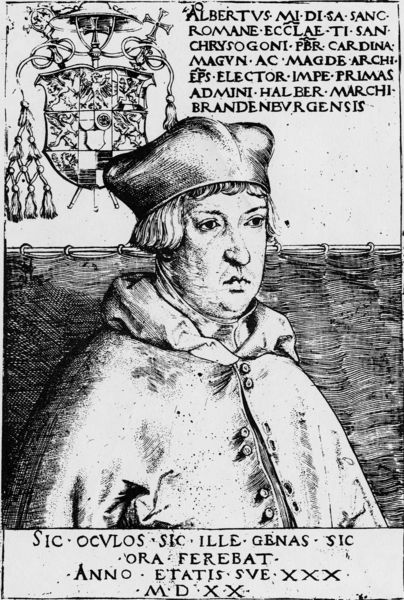
Titel: Bildnis von Kardinal Albrecht von Brandenburg, Erzbischof von Mainz
Künstler: Lucas d.Ä. Cranach
Institution: (Seriendruck)
Schlagwörter: kopf, mann, umhang, weiß, grau, haar, hintergrund, hut, mund, nase, schwarz, zeichnung, blick, tuch, haube, alt, jacke, jung, kappe, mütze, wand, augen, gesicht, kragen, portrait, porträt, vorhang, geistlicher, gewand, haare, kutte, mantel, kaufmann, brustbild, knopf, lippen, potrait, renaissance, kopfbedeckung, holzschnitt, schrift, papier, stab, grafik, graphik, bischof, papst, inschrift, streng, ziffern, kordel, knöpfe, schild, schmutz, buch, kloster, kreuz, religion, druck, druckgraphik, schwarz weiss, radierung, stich, dreiviertel, portait, illustration, text, beschriftung, selbstbildnis, kardinal, tinte, litographie, rom, wappen, halbprofil, mittelalter, wams, klerus, priester, mönch, luther, vatikan, stange, abtei, dürer, emblem, kupferstich, wandbehang, glocken, handschrift, römisch, kapuze, italia, ken, tonsur, latein, roma, reformation, albert, seriendruck, kleriker, ösen, paps, albertus, anno, antikt, brandenburg, luter, pabst, soutane, grafikl, brustfigur, latin, 1700, 1520, musn, mdxx, oculos, poma, ocvlos, aculos